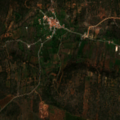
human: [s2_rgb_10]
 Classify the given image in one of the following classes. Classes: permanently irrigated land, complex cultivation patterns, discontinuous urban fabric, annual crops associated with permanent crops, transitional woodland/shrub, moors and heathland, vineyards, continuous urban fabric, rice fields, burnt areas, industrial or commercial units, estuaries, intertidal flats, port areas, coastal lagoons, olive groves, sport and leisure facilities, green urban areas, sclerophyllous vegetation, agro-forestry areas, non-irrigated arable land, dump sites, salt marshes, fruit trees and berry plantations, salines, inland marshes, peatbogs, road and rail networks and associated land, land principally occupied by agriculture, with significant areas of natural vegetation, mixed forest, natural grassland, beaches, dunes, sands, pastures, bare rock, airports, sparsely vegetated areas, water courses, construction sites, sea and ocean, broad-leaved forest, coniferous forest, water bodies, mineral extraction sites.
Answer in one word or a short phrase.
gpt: fruit trees and berry plantations, annual crops associated with permanent crops, sclerophyllous vegetation